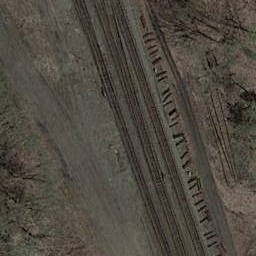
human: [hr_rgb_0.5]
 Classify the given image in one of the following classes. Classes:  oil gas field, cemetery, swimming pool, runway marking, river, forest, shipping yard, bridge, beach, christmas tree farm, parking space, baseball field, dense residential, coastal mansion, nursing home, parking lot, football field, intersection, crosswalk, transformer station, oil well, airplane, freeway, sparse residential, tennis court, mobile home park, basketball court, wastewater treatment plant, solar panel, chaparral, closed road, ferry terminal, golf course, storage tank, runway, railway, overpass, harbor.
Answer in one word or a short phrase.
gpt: railway